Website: lowes
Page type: stored-credit-cards
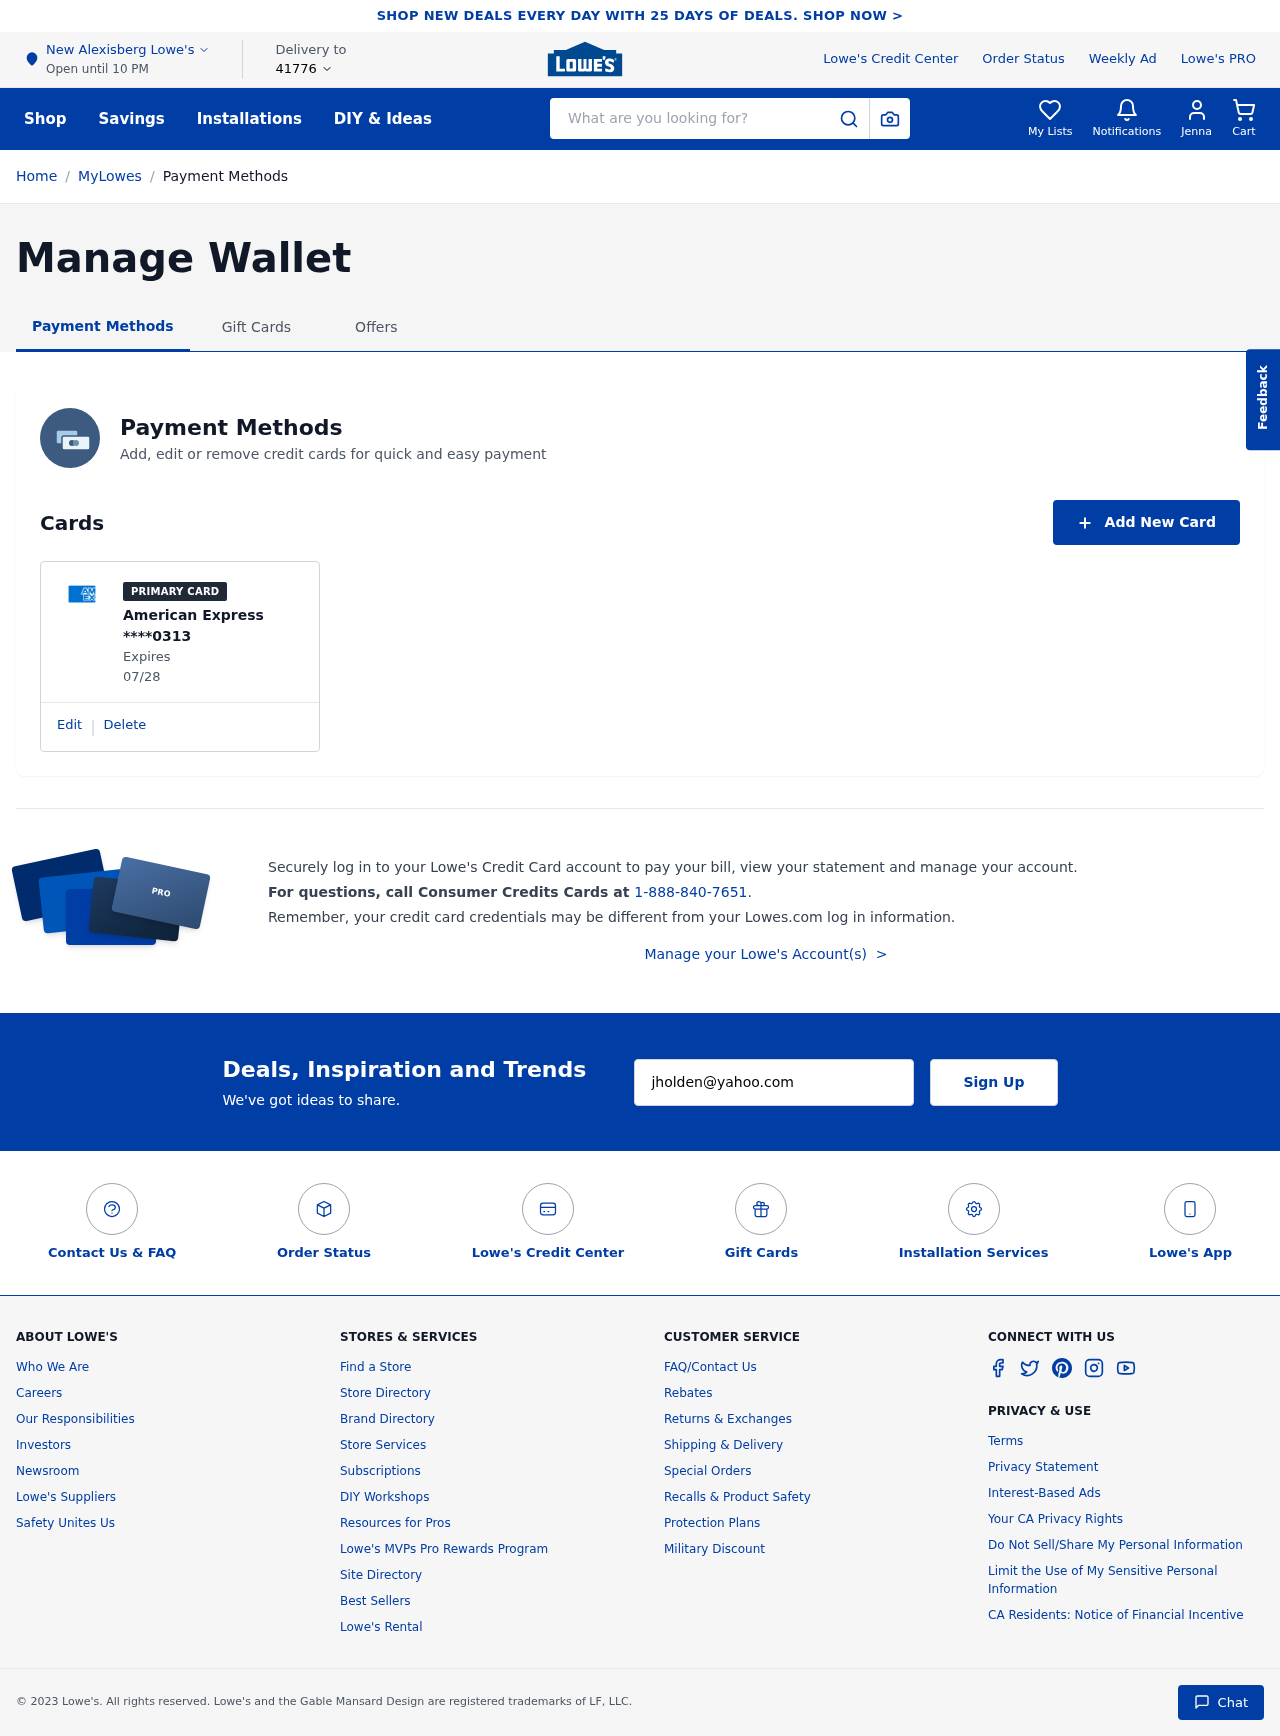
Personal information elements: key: PII_CARD_EXPIRY
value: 07/28
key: PII_CARD_LAST4
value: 0313
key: PII_CARD_TYPE
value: American Express
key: PII_CITY
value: New Alexisberg
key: PII_EMAIL
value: jholden@yahoo.com
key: PII_FIRSTNAME
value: Jenna
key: PII_POSTCODE
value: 41776
Search elements: key: HEADER_SEARCH
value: What are you looking for?